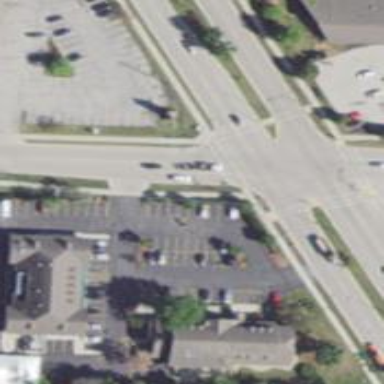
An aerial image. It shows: Footway crossing.